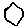
Label: hexagon